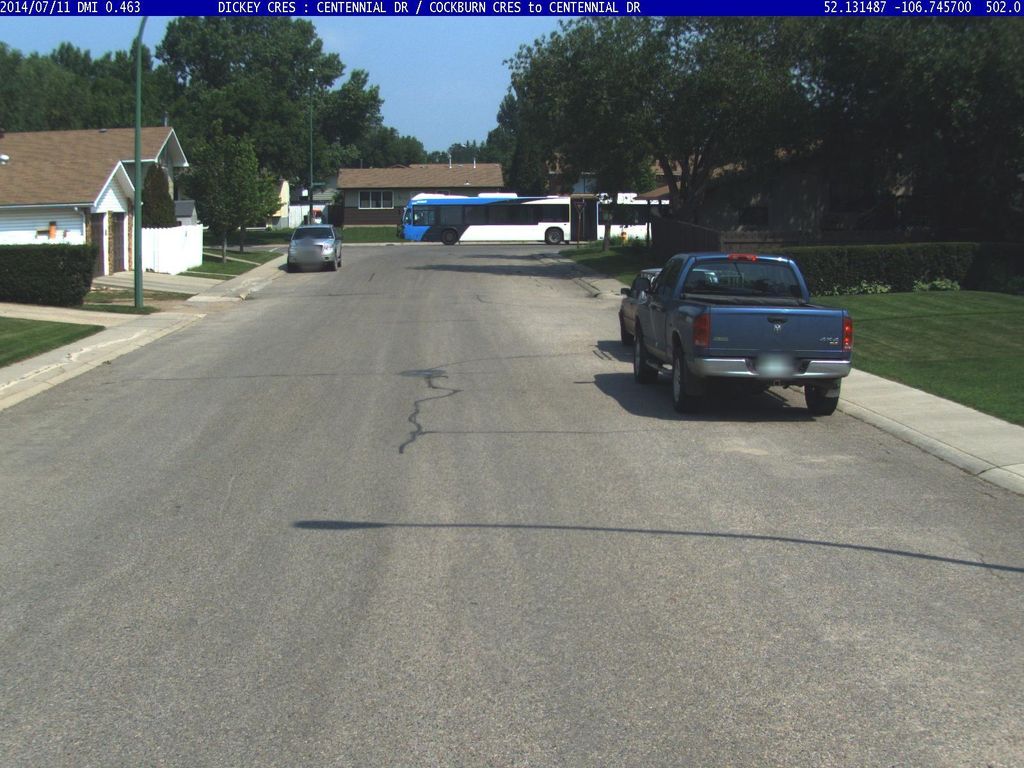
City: saskatoon